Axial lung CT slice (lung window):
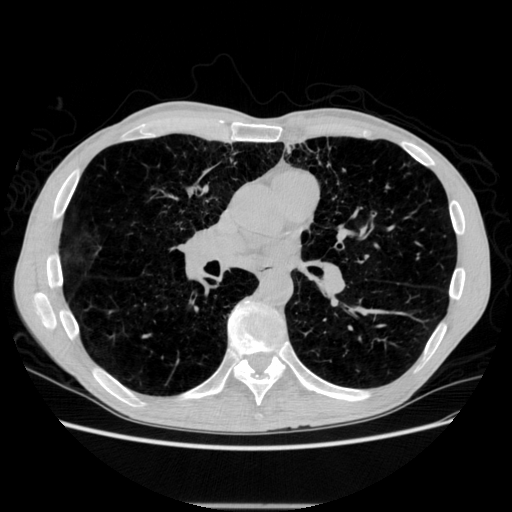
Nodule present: no